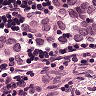
Metastatic tissue present: yes